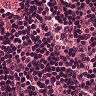
Metastatic tissue present: no